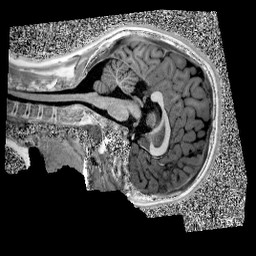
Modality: UNIT1
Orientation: sagittal
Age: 11
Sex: male
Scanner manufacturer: siemens
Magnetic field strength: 3 T
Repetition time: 4 s
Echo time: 0.00303 s